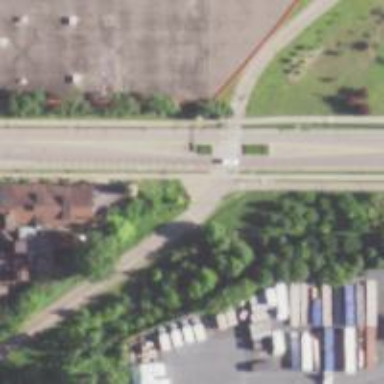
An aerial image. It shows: Asphalt cycleway beside abandoned railway.